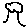
Label: tree